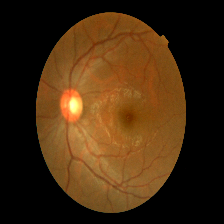
Diabetic retinopathy grade: Mild